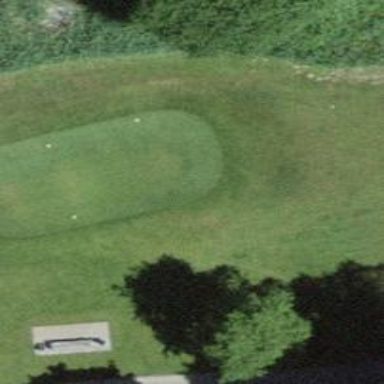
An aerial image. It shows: Golf tee.